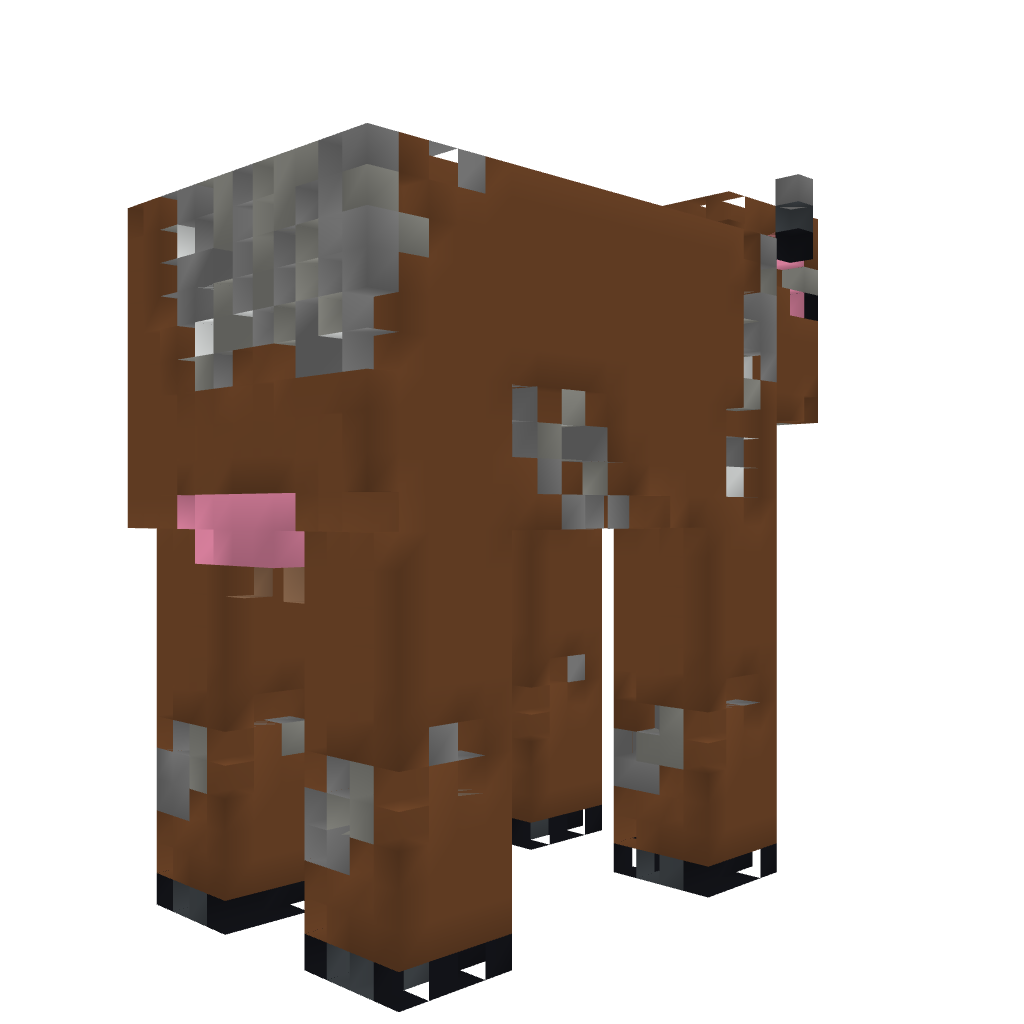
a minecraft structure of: It's a Cow.